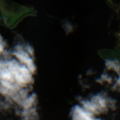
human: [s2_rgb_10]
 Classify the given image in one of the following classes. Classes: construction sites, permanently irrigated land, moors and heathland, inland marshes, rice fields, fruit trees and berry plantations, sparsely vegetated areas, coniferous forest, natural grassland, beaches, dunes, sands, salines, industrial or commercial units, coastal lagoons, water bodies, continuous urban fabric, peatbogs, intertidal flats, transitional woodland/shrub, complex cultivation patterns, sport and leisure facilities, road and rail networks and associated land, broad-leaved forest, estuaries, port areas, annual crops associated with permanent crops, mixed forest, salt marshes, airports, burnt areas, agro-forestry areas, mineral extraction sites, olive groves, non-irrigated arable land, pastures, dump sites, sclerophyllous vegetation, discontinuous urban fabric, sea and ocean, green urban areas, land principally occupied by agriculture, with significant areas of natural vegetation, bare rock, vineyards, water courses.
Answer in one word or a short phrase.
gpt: broad-leaved forest, transitional woodland/shrub, water bodies